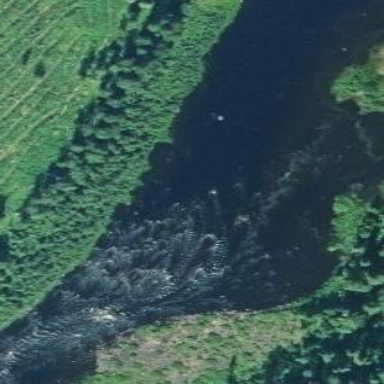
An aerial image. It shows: River with rapids flowing through it.